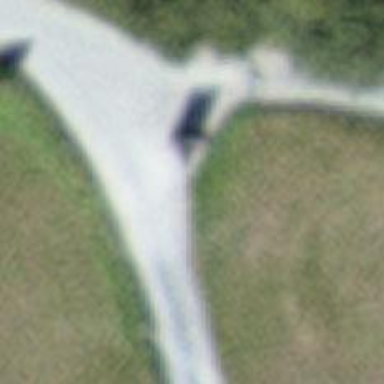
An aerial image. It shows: Emergency access point on the road.